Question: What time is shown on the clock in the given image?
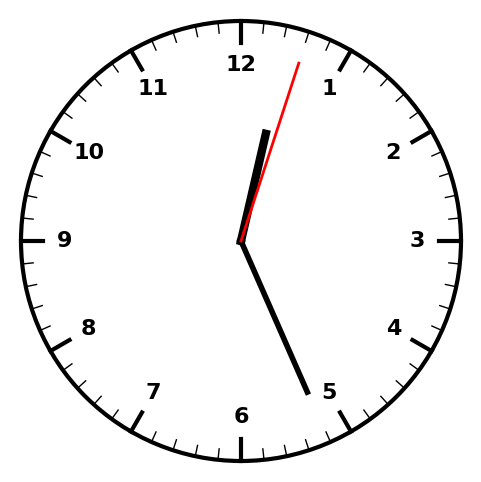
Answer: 12:26:03